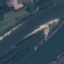
Land use / land cover class: River